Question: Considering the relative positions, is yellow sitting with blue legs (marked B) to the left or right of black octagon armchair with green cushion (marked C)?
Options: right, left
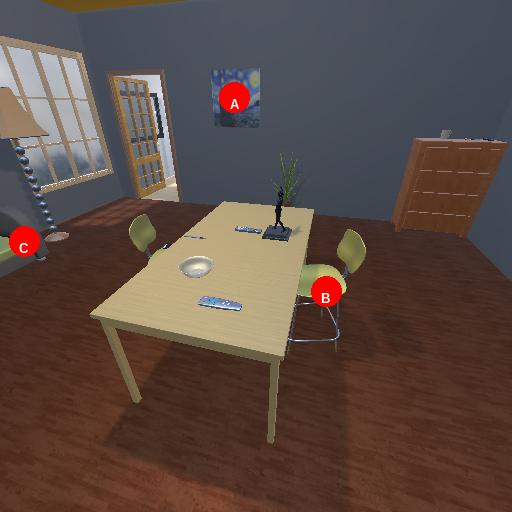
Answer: right